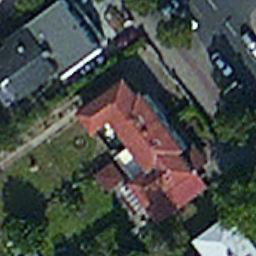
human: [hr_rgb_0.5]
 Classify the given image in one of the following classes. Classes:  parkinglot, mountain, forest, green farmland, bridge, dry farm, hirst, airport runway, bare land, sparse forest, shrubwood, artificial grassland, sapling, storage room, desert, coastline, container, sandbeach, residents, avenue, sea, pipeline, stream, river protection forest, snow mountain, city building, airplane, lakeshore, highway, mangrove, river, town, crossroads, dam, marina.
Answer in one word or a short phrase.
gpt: residents